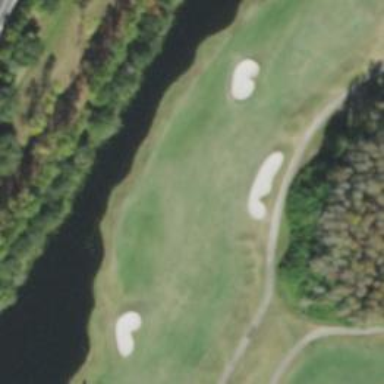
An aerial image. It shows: Golf hole.